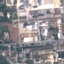
Label: Industrial